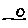
Label: moon